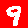
Digit: 9